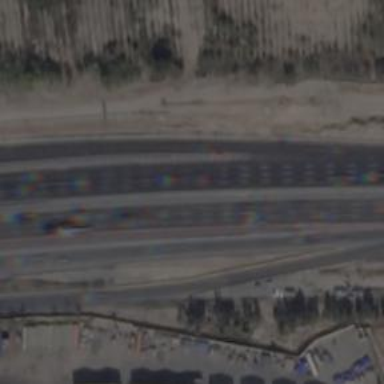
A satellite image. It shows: Trunk highway.